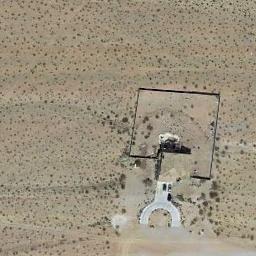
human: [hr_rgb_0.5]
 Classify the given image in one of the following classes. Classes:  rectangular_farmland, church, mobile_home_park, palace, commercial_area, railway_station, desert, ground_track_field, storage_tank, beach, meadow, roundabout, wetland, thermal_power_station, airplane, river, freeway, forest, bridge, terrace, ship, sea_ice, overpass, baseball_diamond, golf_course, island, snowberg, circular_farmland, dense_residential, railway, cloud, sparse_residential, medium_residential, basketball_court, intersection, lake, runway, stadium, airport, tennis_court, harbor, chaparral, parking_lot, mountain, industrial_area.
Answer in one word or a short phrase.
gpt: sparse_residential